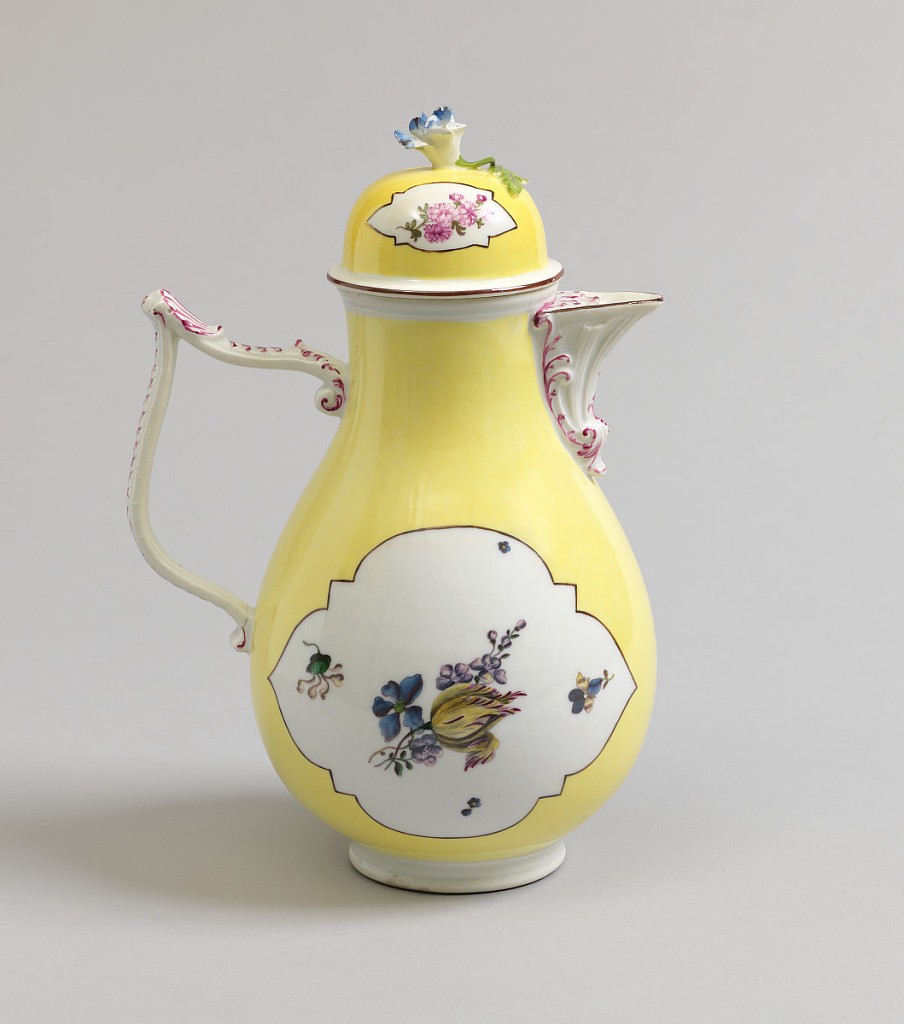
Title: Coffeepot
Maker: Meissen Porcelain Manufactory, German, active from 1710 to the present
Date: mid- 18th century
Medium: hard paste porcelain, vitreous enamel
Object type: coffeepot
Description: Pear-shaped body; scrolled strap handle, bracketed lip; domed cover with knob of flower in relief.  Body yellow, with two shaped panels, outlined in brown, of white reserve with bouquets of flowers; smaller panels on cover.  Handle and lip white, with touches of pink on modelled decoration of shells and imbrication.